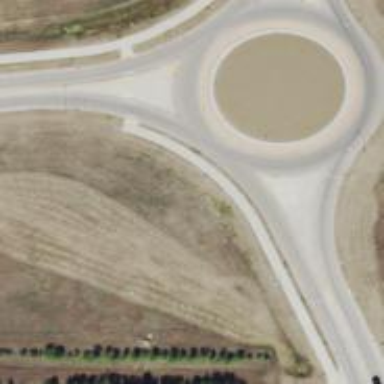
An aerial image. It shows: Paved road at primary highway junction with roundabout.